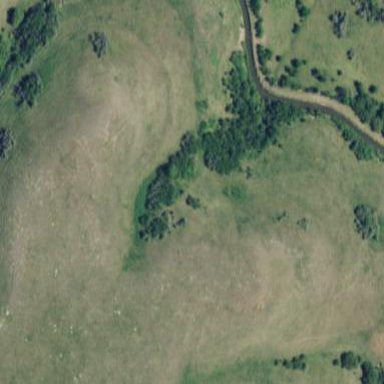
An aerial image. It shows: Picturesque grassland.